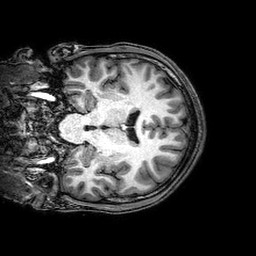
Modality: T1w
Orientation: coronal
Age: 19
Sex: male
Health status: healthy
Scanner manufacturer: philips
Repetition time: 0.008178 s
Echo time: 0.00374 s